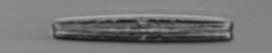
Label: pennate_Thalassionema